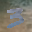
Label: 3